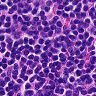
Metastatic tissue present: no